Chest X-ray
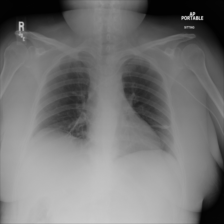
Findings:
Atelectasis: positive
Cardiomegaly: negative
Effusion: negative
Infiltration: negative
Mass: negative
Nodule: negative
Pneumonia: negative
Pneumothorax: negative
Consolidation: negative
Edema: negative
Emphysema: negative
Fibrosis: negative
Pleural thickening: negative
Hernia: negative